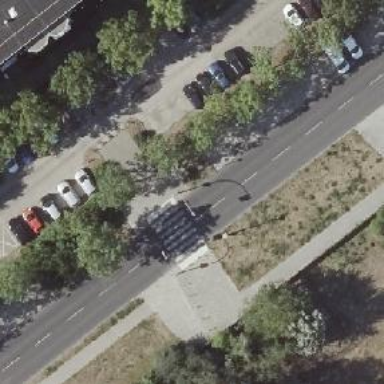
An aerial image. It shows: Crossing on footway.